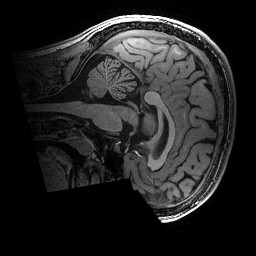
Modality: T1w
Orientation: sagittal
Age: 20
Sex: female
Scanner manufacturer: ge
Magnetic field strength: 3 T
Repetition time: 0.007 s
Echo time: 0.00342 s